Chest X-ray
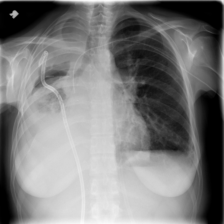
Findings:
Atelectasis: negative
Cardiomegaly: negative
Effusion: negative
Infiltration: negative
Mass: negative
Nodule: negative
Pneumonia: negative
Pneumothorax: negative
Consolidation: negative
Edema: negative
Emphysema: negative
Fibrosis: negative
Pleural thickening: negative
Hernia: negative